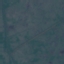
Land use / land cover: HerbaceousVegetation